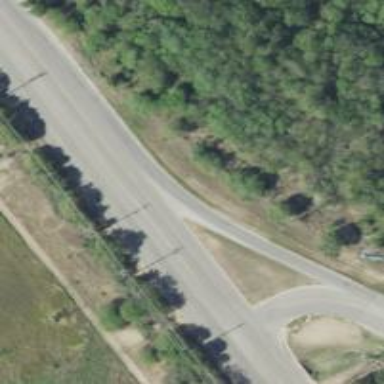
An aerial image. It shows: Secondary link road.